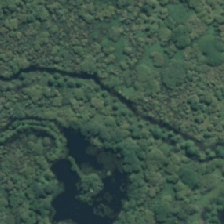
Land cover: herbaceous_freshwater_vege